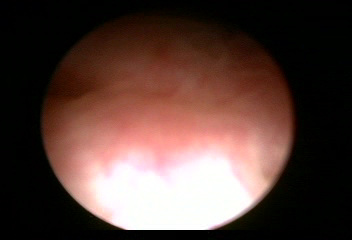
Modality: WLC
Class: Normal mucosa
Bladder cancer association: No